Brain MRI, t2w sequence, axial 2D slice.
Patient: age 51, sex F, weight 95 kg, height 1.95 m
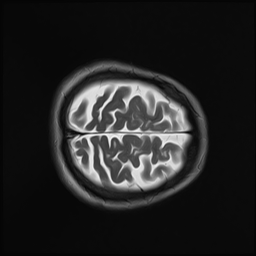